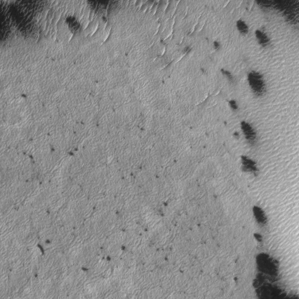
Label: frost